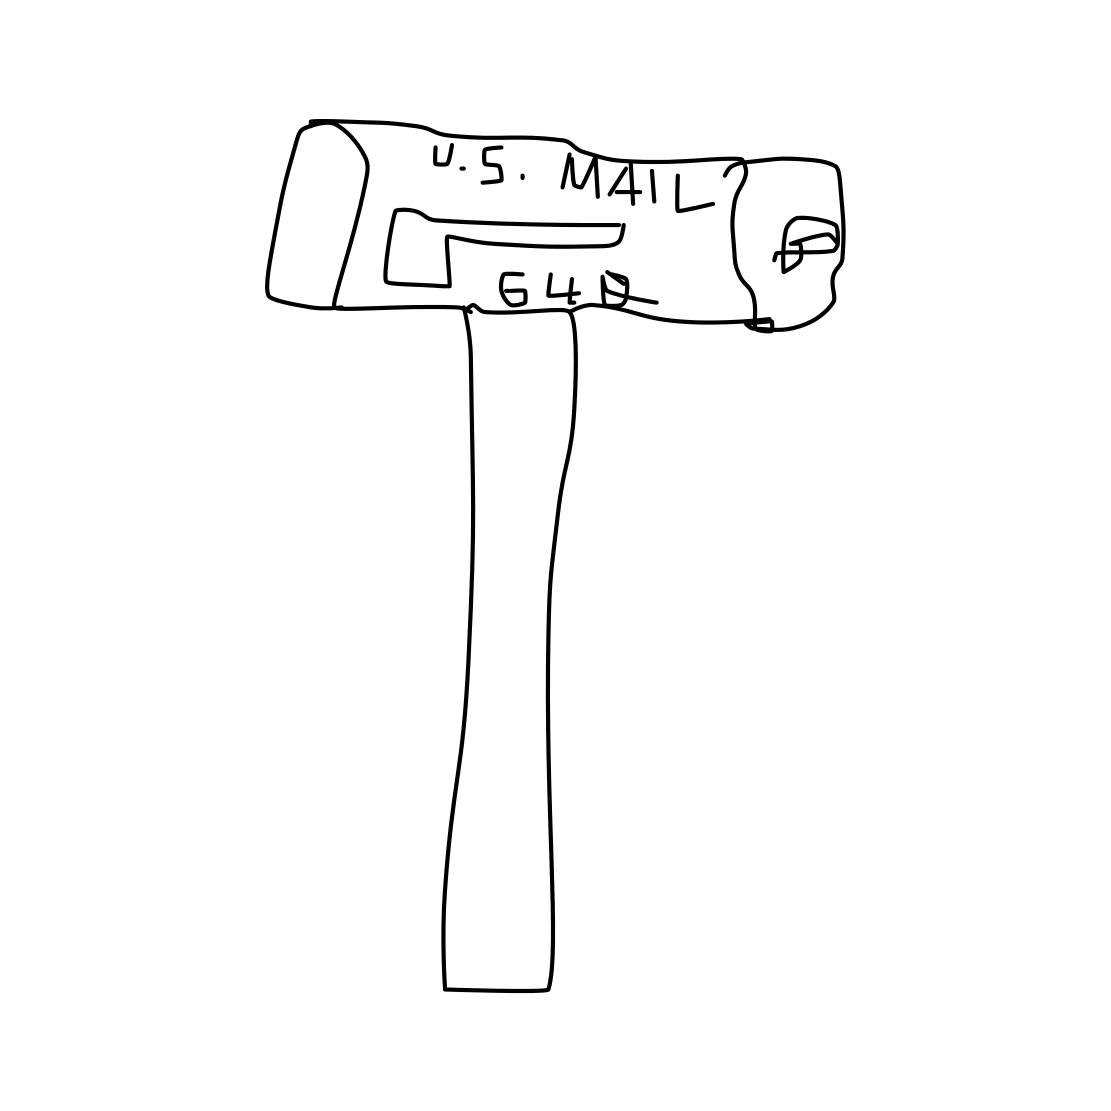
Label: mailbox